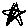
Label: star